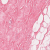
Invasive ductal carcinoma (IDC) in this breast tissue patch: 0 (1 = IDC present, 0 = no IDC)